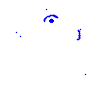
Particle: kaon